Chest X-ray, PA view. Patient: 55 years old, sex F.
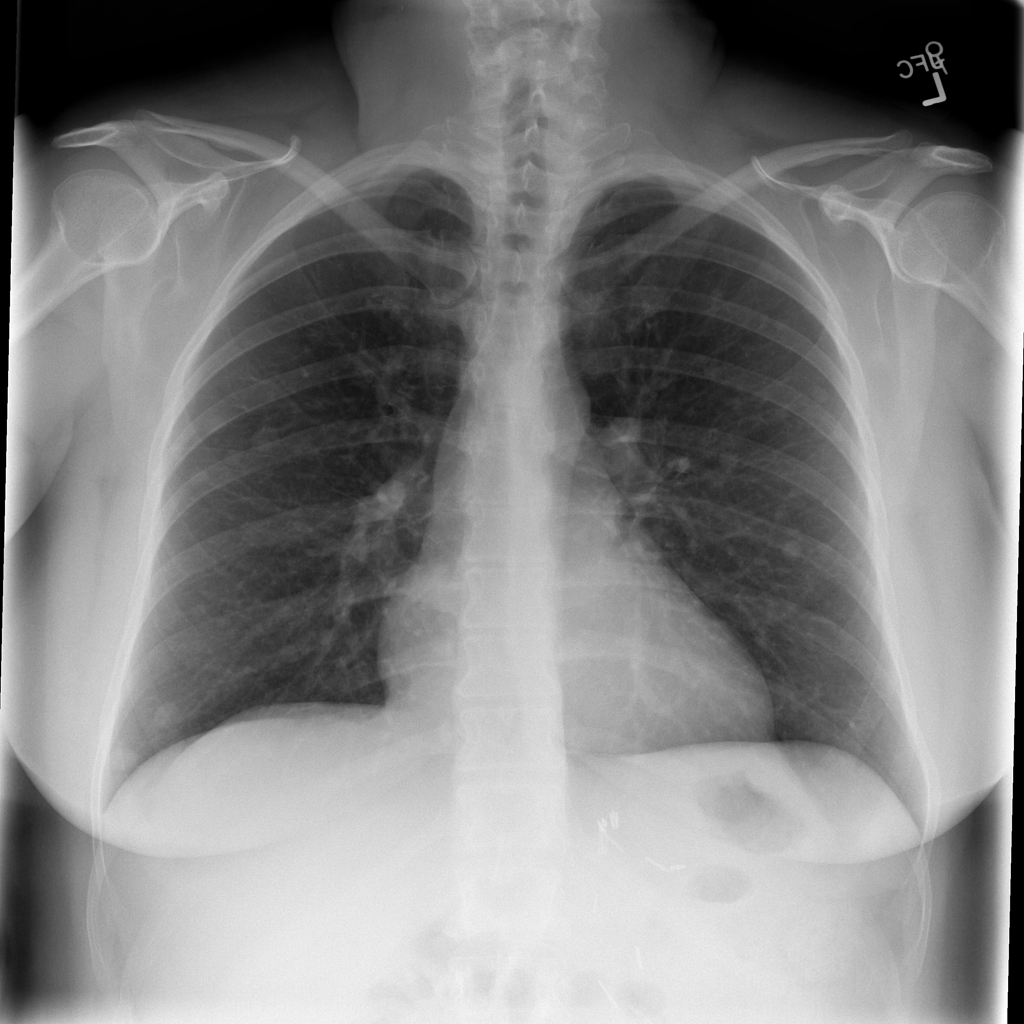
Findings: Nodule